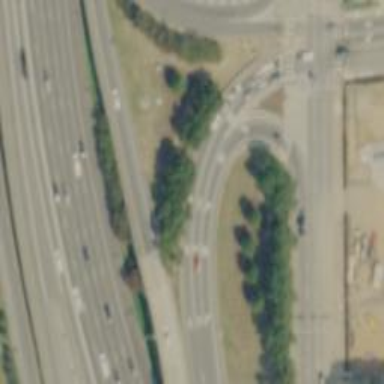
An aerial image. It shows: Asphalt motorway link.